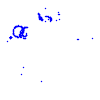
Particle: pion